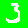
Digit: 3